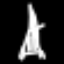
Label: The Eiffel Tower